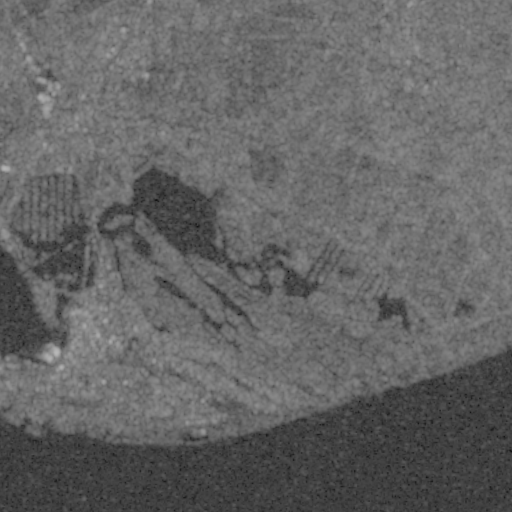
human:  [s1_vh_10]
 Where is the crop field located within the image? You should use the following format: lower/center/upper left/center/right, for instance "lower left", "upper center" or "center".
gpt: The crop field is located in the upper of the image.
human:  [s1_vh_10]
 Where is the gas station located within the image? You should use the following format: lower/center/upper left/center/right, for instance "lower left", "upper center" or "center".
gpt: The gas station is located in the center left of the image.
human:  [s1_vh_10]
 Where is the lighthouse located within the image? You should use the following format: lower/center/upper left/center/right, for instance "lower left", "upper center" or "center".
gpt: The lighthouse is located in the center left of the image.
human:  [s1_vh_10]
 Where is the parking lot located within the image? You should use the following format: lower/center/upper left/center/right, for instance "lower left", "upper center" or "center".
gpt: The parking lot is located in the lower left of the image.
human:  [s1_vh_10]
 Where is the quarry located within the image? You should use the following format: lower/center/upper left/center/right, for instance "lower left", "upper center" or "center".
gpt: The quarry is located in the upper center of the image.
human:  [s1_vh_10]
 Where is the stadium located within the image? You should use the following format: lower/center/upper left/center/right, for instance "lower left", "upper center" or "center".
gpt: The stadium is located in the upper left of the image.
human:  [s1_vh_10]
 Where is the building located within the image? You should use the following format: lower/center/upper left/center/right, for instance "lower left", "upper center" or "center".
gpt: There is no building in the image.

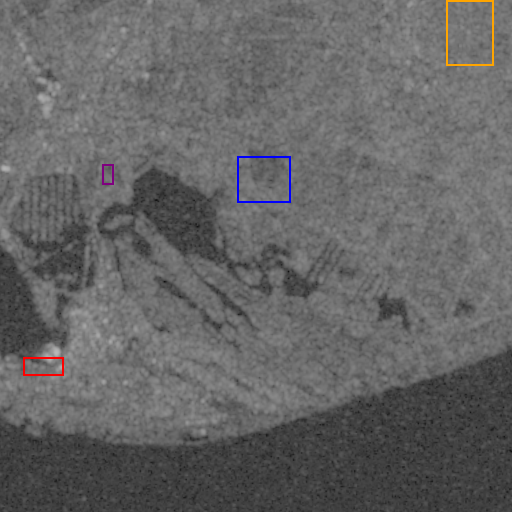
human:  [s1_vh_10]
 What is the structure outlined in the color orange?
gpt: The structure outlined in orange is a crop field.
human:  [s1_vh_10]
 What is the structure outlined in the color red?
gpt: The structure outlined in red is a park.
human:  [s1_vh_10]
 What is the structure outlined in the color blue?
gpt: The structure outlined in blue is a quarry.
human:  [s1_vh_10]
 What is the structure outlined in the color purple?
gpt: The structure outlined in purple is a stadium.
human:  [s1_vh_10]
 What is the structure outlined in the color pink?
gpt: There is no pink outline.